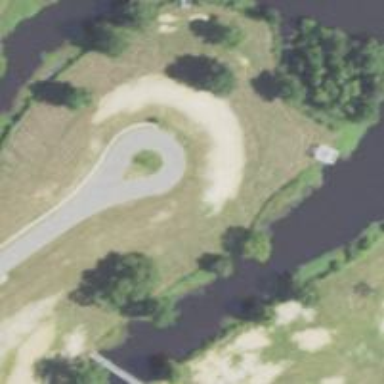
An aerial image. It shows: Turning loop on the road.